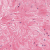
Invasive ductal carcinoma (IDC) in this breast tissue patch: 0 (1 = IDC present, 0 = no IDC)